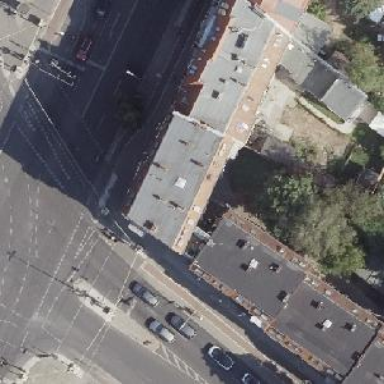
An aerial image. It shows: Saltbox-shaped roof distinguishes these apartments.